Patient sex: M
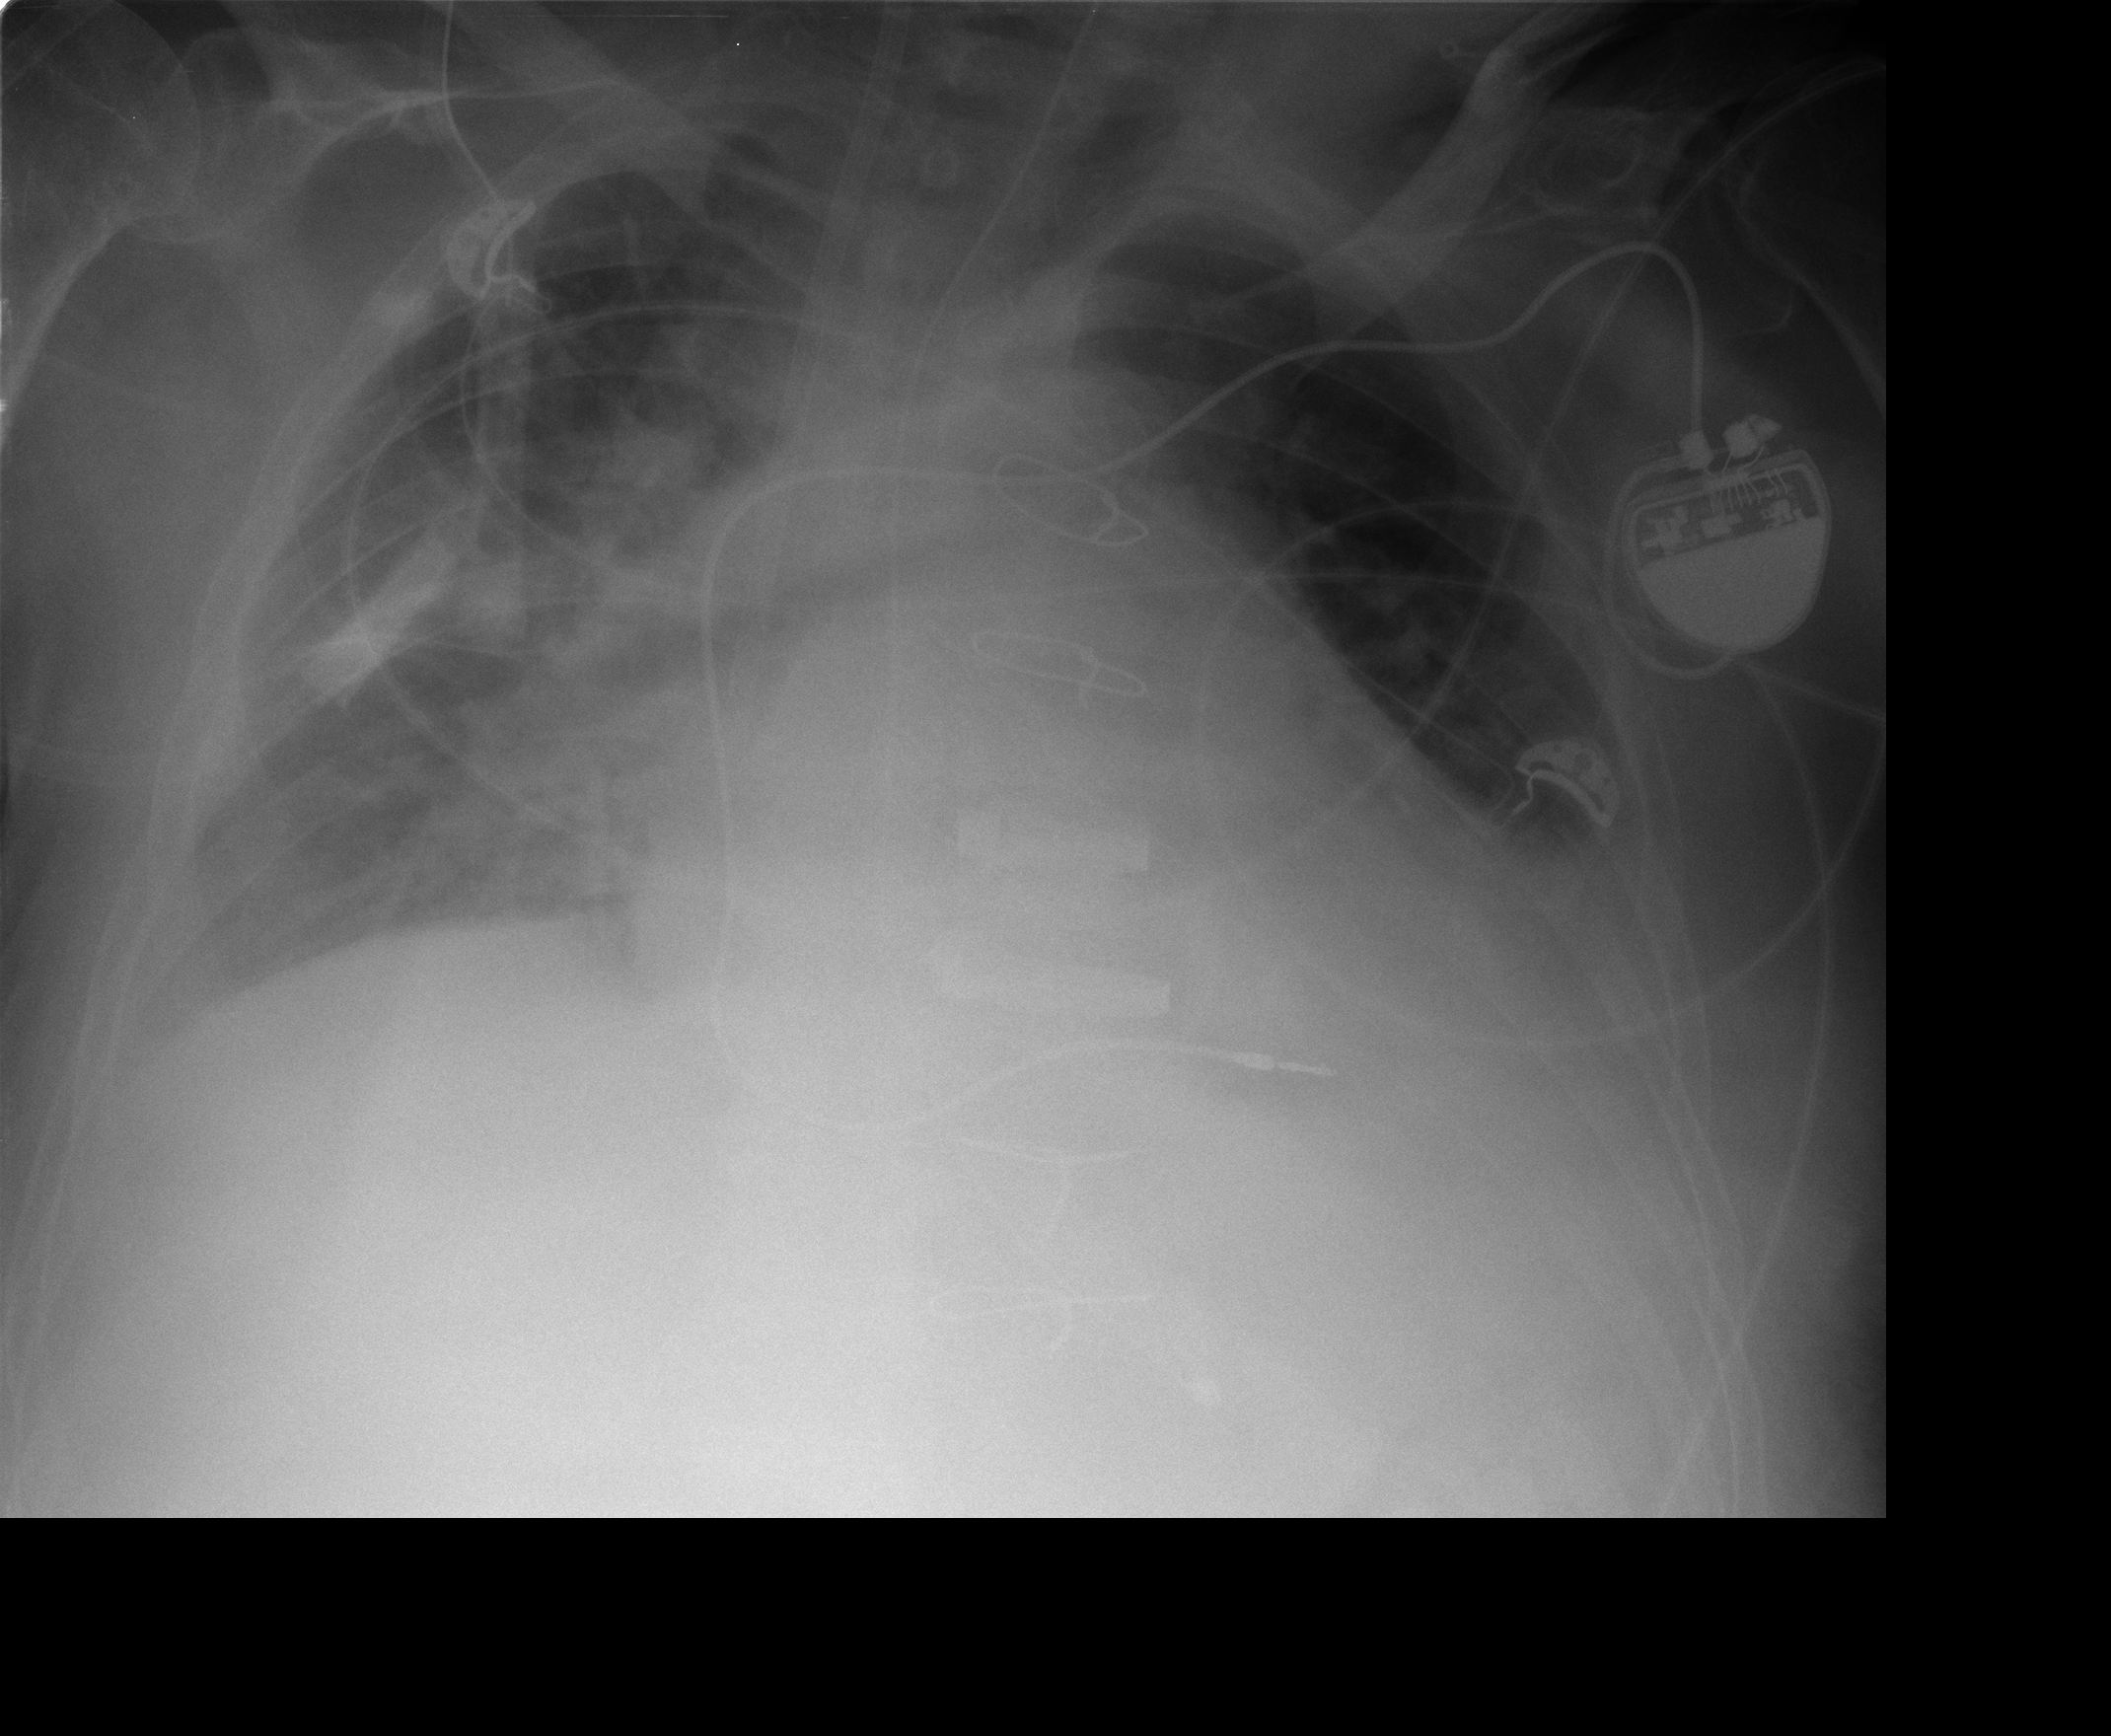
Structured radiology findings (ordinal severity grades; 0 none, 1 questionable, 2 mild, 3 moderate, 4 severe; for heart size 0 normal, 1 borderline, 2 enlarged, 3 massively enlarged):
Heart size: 2
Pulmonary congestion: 2
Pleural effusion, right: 1
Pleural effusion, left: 2
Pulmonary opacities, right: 2
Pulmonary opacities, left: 2
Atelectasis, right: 2
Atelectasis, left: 2